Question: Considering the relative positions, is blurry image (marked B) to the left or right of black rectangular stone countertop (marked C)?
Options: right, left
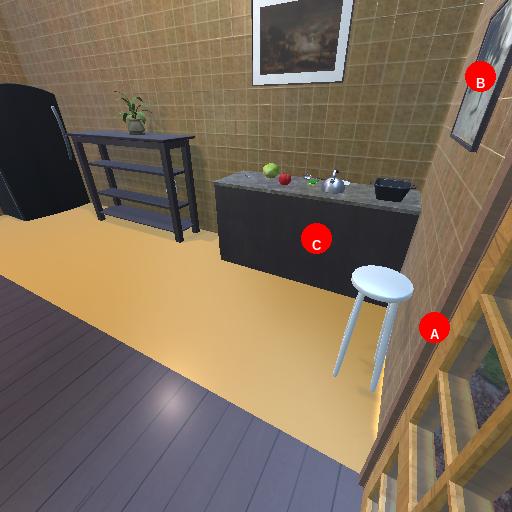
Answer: right